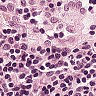
Metastatic tissue present: no